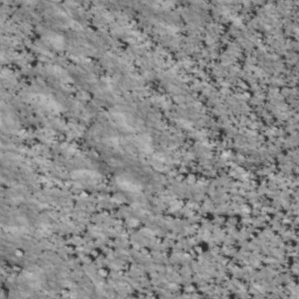
Label: non_frost